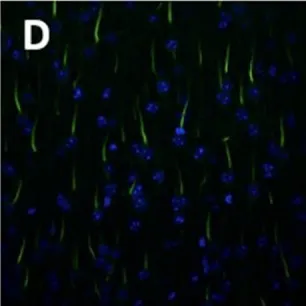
In the cortex as well. Images courtesy of Dr. Christopher Bartley and team at University of San Francisco (USCF) Weill Institute for Neurosciences laboratory.
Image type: pathology (immunostaining)